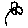
Label: flower